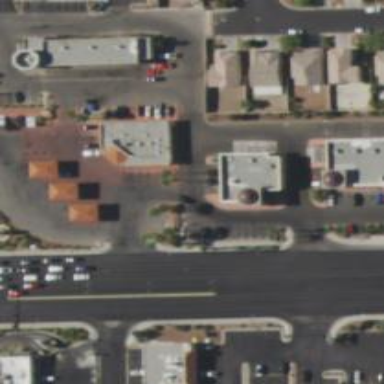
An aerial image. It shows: Convenience shop.